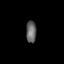
Tissue: prostate
Cell type: Endothelial cells
Senescence score: 0.8144
Nuclear area (px): 221
Mean DAPI intensity: 101.38